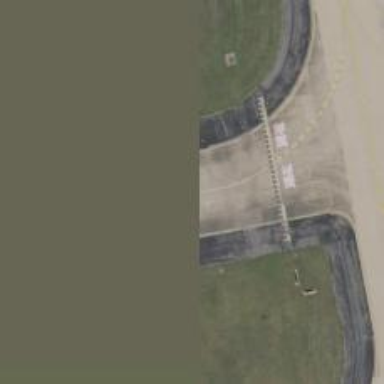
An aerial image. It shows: View of taxiway at the airport.